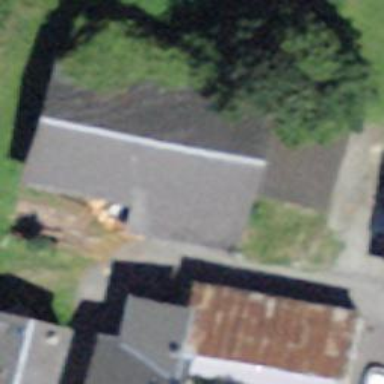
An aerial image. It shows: Warehouse building.